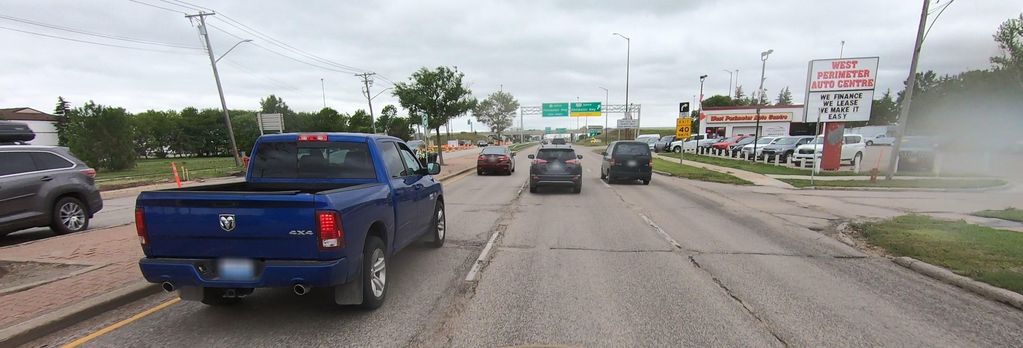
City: winnipeg